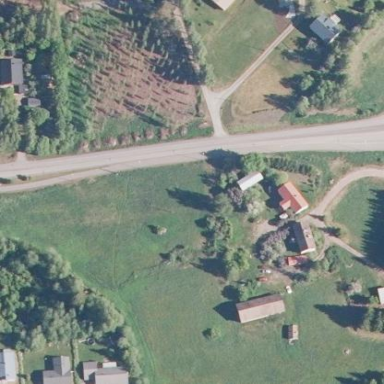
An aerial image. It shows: Farmyard area.